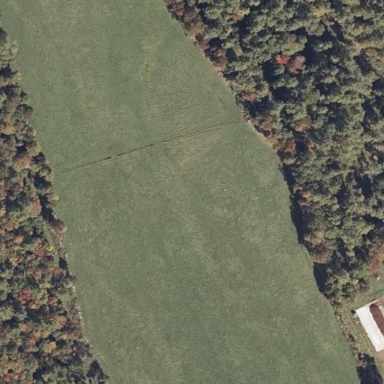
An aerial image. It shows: Agricultural meadow.